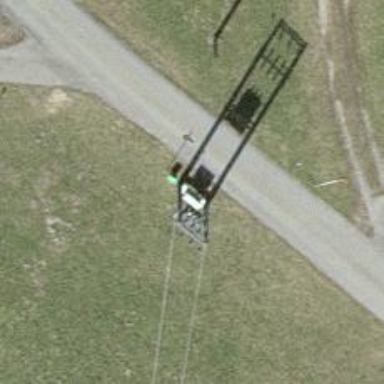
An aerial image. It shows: Pole with transformer.